Interaction volume radius: 10 \u00c5
Interaction volume height: 15 \u00c5
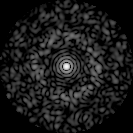
Disorder parameter: 0.8437